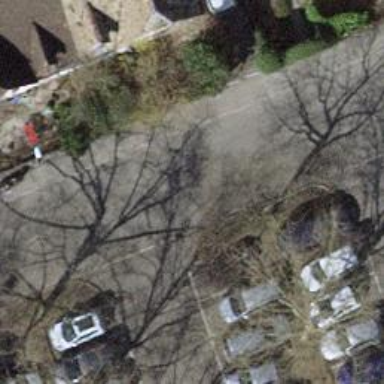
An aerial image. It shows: Residential road with asphalt surface. Sidewalk is present on the left side.